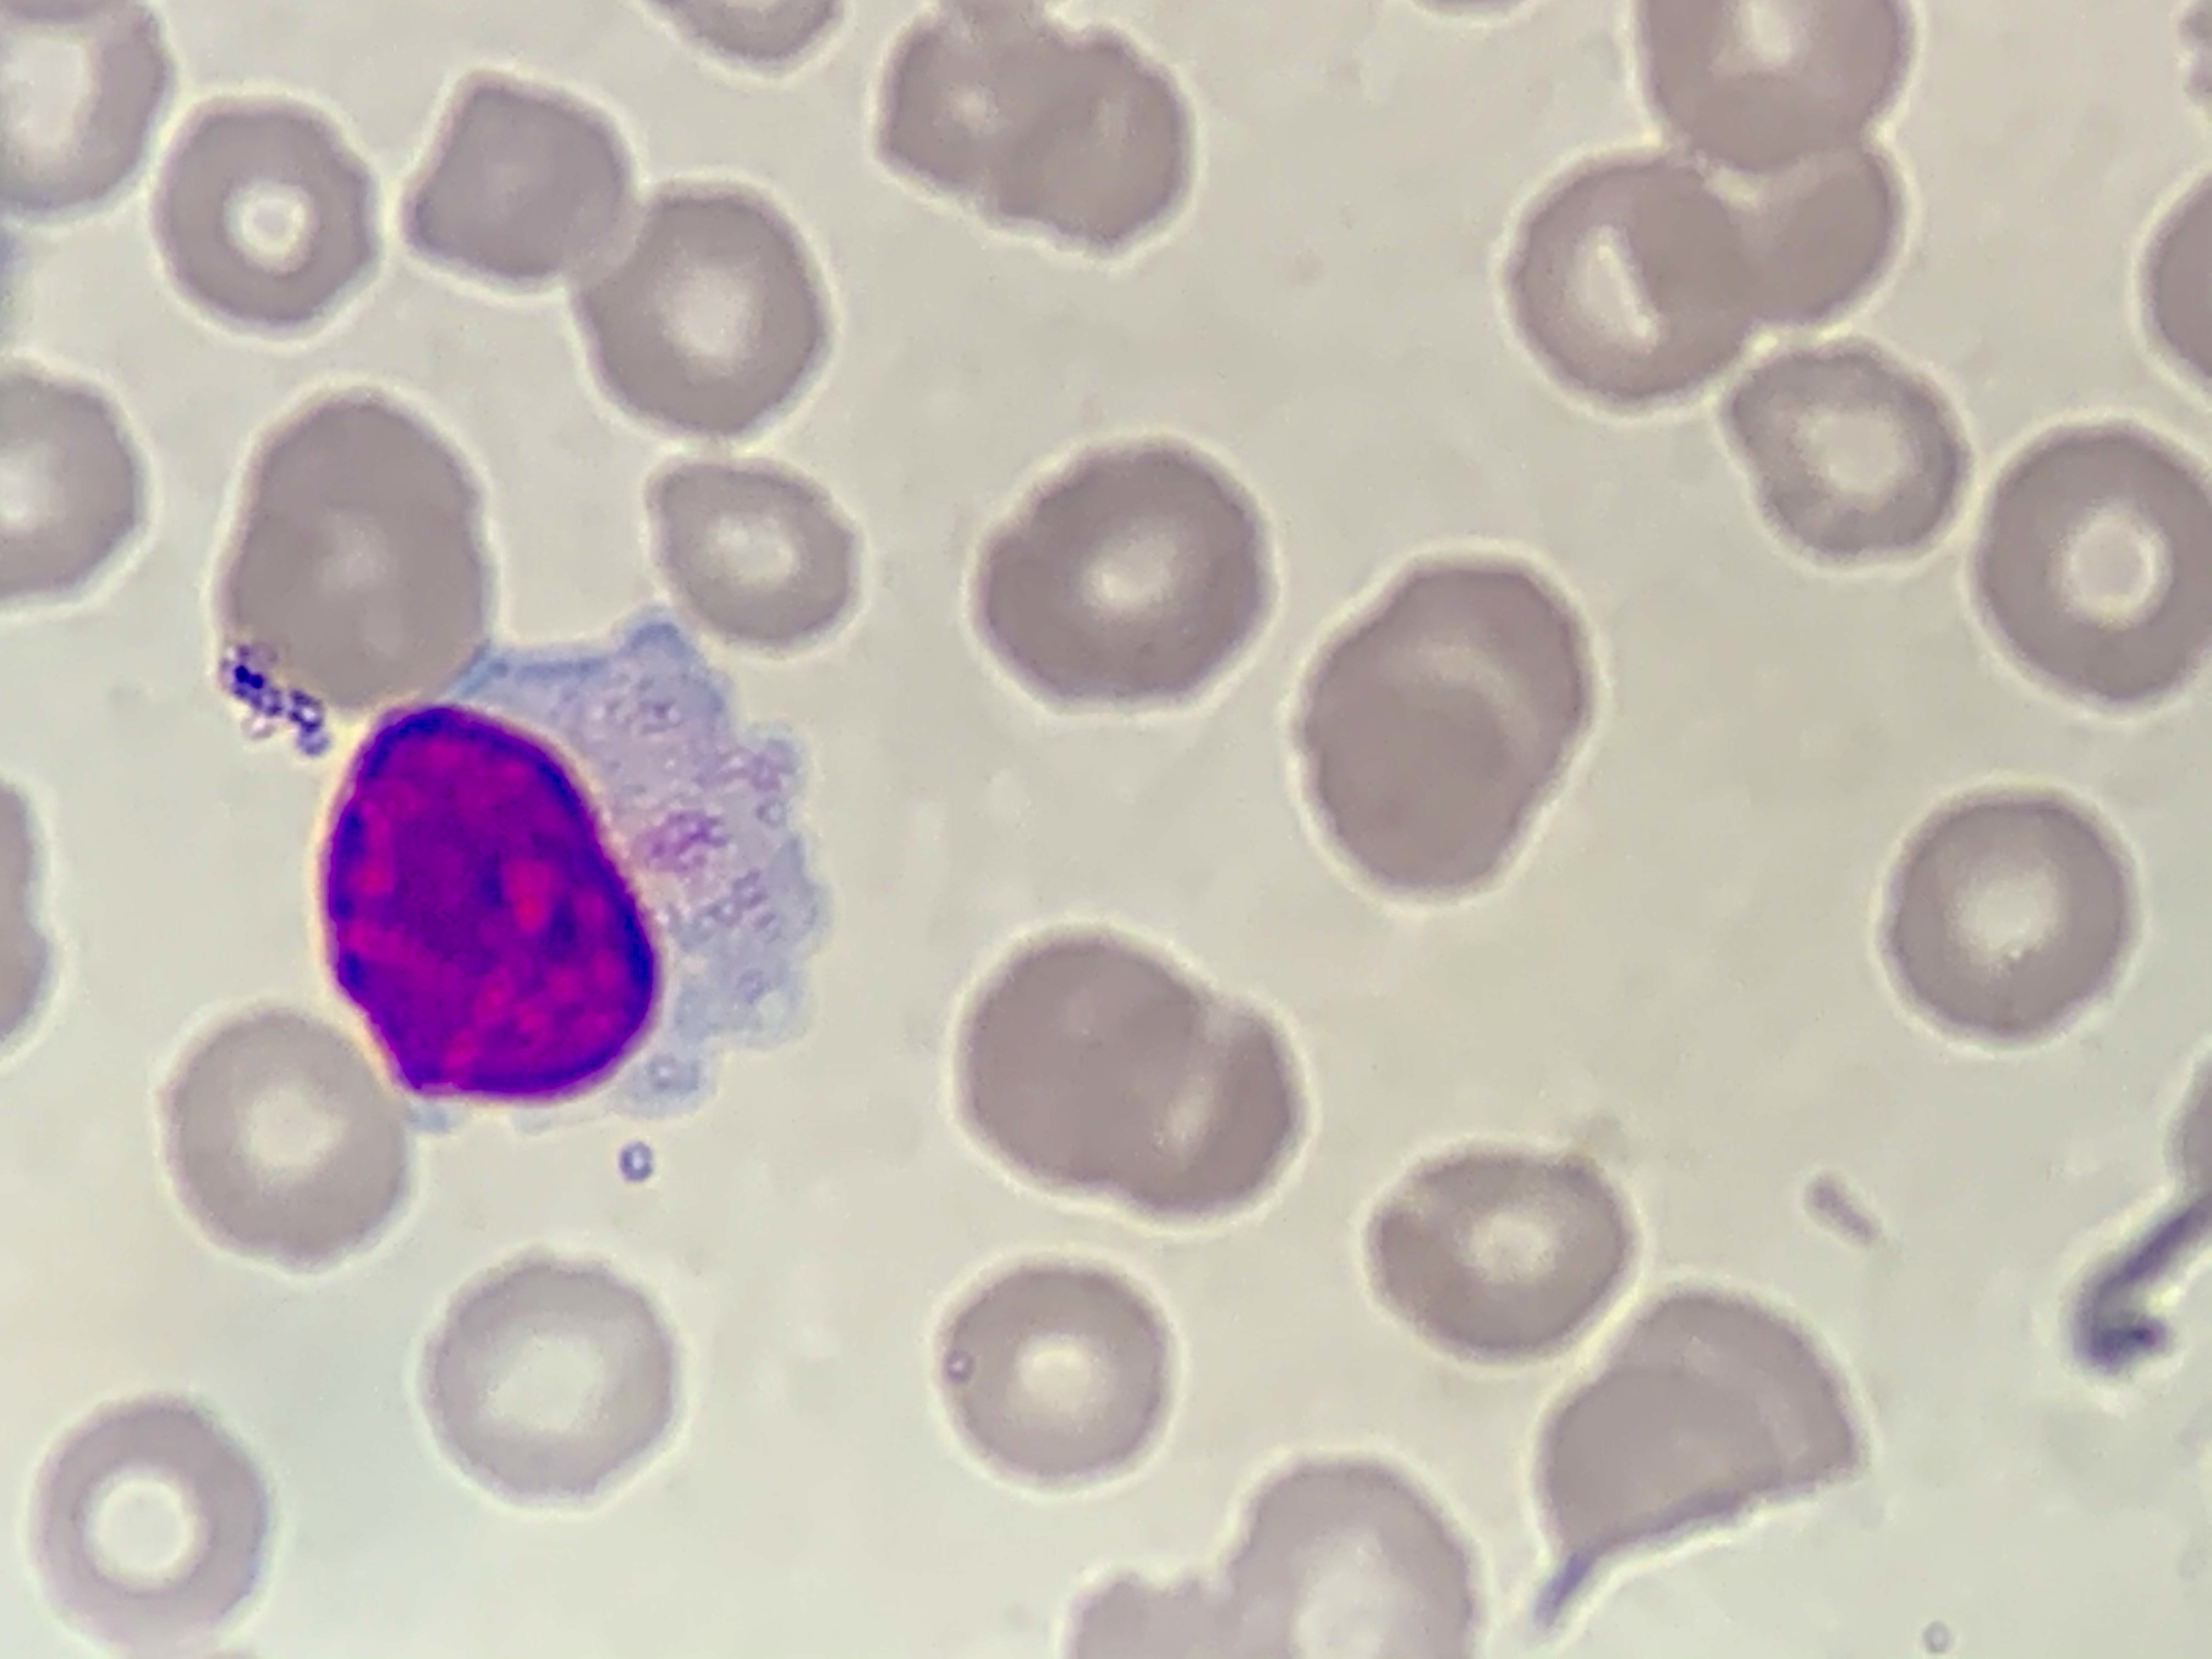
Cell type: LYMPHOCYTES